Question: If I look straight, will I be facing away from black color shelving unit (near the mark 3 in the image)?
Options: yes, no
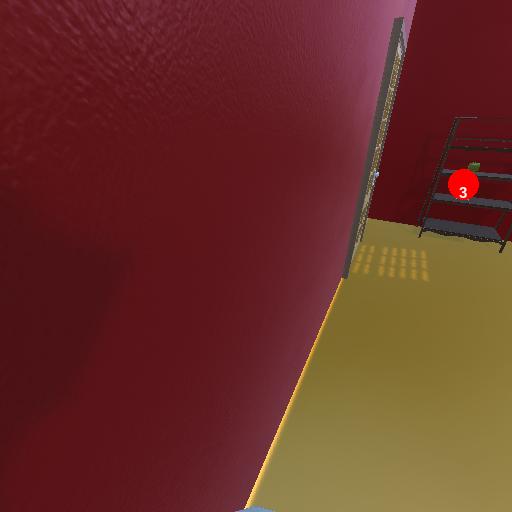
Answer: yes